Aerial crown-view tile of a tropical tree (Barro Colorado Island, Panama), acquired 20250715:
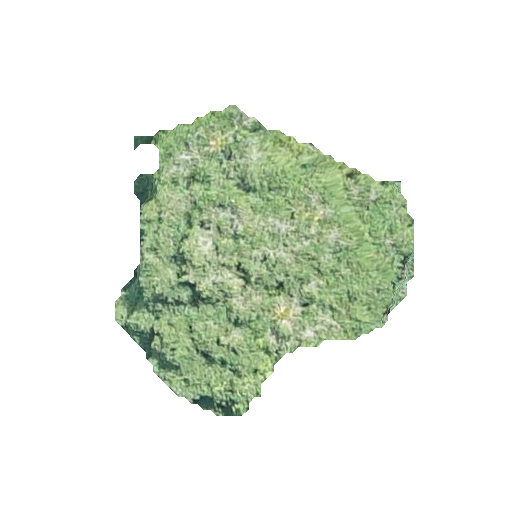
Species: Prioria copaifera
GBIF accepted scientific name: Prioria copaifera
Crown area: 89.717 m²